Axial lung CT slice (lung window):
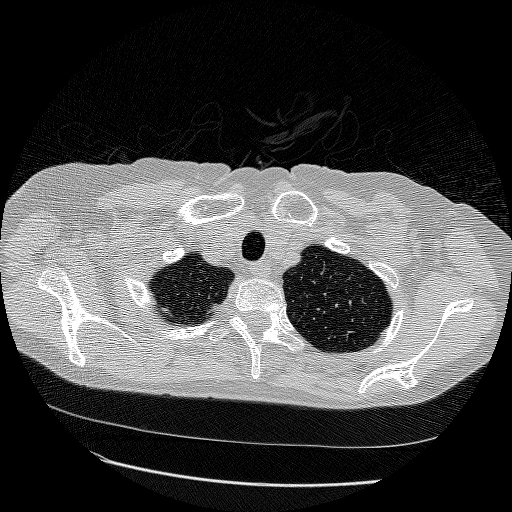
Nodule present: no